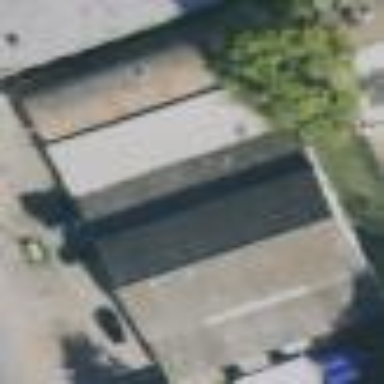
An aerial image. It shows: Commercial building.